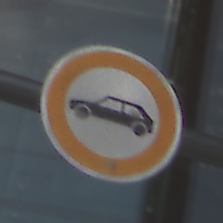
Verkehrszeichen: VerbotPersonenkraftwagen
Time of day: MorningAfternoon
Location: Outdoor (Urban)
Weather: PartlyCloudy
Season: NotSpecified
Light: Natural